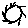
Label: sun